Question: i generate a tableview using core-data and a 'NSFetchedResultsController' with 'sectionNameKeyPath'. My Core-Data entities look fine, also in the SQL-Database the Data looks good.
The Entity is called "Cast" and looks like this:
'''
Cast
-> job
-> department // the attribute i want the sections from
'''
i generate my 'NSFetchedResultsController' like this
'''
// fetch controller
NSFetchRequest *fetchRequest = [[NSFetchRequest alloc] init];
NSEntityDescription *entity = [NSEntityDescription entityForName:@"Cast" inManagedObjectContext:self.managedObjectContext];
[fetchRequest setEntity:entity];
NSSortDescriptor *sort1 = [[NSSortDescriptor alloc] initWithKey:@"name" ascending:YES];
NSSortDescriptor *sort2 = [[NSSortDescriptor alloc] initWithKey:@"job" ascending:YES];
[fetchRequest setSortDescriptors:[NSArray arrayWithObjects:sort1, sort2, nil]];
[sort1 release];
[sort2 release];
// Predicate
NSPredicate *predicate = [NSPredicate predicateWithFormat:@"movie == %@", self.movie];
[fetchRequest setPredicate:predicate];
// Generate it
NSFetchedResultsController *theFetchedResultsController =
[[NSFetchedResultsController alloc] initWithFetchRequest:fetchRequest
managedObjectContext:self.managedObjectContext sectionNameKeyPath:@"department"
cacheName:nil];
self.fetchedResultsController = theFetchedResultsController;
self.fetchedResultsController.delegate = self;
[fetchRequest release];
[theFetchedResultsController release];
// Fetch Casts
NSError *error;
if (![[self fetchedResultsController] performFetch:&error]) {
// Update to handle the error appropriately.
XLog("Unresolved error %@, %@", error, [error userInfo]);
}
'''
But the result is the following (i added the "department" attribute into the detail attribute to show the problem)

as you can see. the sections are generated properly, but then the single entities are completely random inserted into the sections.
can anybody see a bug in my code?
here is the rest of the code that is related to the cell/section stuff
'''
- (NSInteger)numberOfSectionsInTableView:(UITableView *)tableView {
return [[self.fetchedResultsController sections] count];
}
- (NSInteger)tableView:(UITableView *)tableView numberOfRowsInSection:(NSInteger)section {
id <NSFetchedResultsSectionInfo> sectionInfo = nil;
sectionInfo = [[self.fetchedResultsController sections] objectAtIndex:section];
return [sectionInfo numberOfObjects];
}
- (UITableViewCell *)tableView:(UITableView *)tableView cellForRowAtIndexPath:(NSIndexPath *)indexPath {
static NSString *CellIdentifier = @"Cell";
UITableViewCell *cell = [tableView dequeueReusableCellWithIdentifier:CellIdentifier];
if (cell == nil) {
cell = [[[UITableViewCell alloc] initWithStyle:UITableViewCellStyleSubtitle reuseIdentifier:CellIdentifier] autorelease];
}
// Configure the cell...
Cast *currentCast = [self.fetchedResultsController objectAtIndexPath:indexPath];
cell.textLabel.text = currentCast.name;
//cell.detailTextLabel.text = currentCast.job;
// just temporary
cell.detailTextLabel.text = currentCast.department;
return cell;
}
- (NSString *)tableView:(UITableView *)tableView titleForHeaderInSection:(NSInteger)section {
NSString *jobTitle = [[[fetchedResultsController sections] objectAtIndex:section] name];
return jobTitle;
}
'''
thanks for all hints.
please leave a comment if something is unclear.
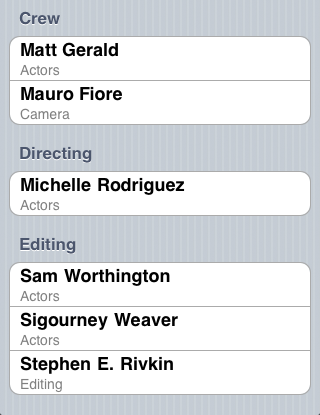
Answer: You should sort by 'department' first.
'''
NSSortDescriptor *sort1 = [[NSSortDescriptor alloc] initWithKey:@"department" ascending:YES];
NSSortDescriptor *sort2 = [[NSSortDescriptor alloc] initWithKey:@"name" ascending:YES];
NSSortDescriptor *sort2 = [[NSSortDescriptor alloc] initWithKey:@"job" ascending:YES];
[fetchRequest setSortDescriptors:[NSArray arrayWithObjects:sort1, sort2, sort3, nil]];
[sort1 release];
[sort2 release];
[sort3 release];
'''